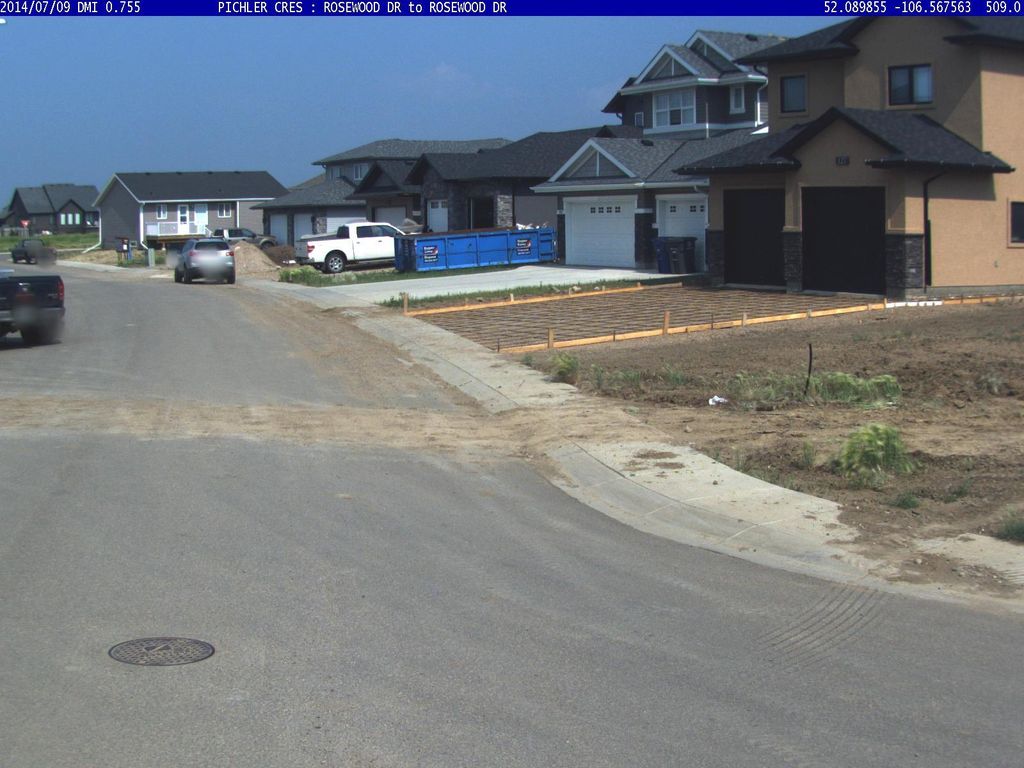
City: saskatoon